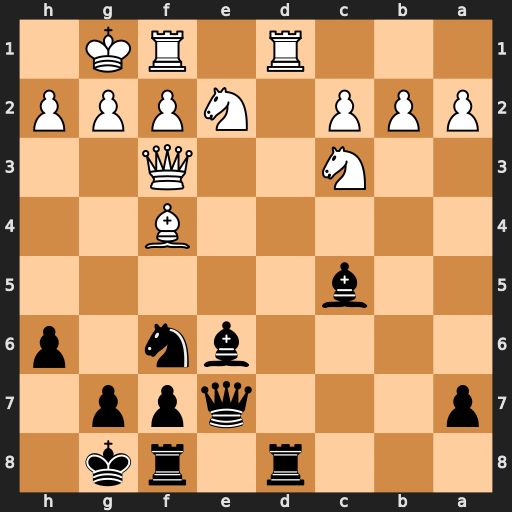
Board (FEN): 3r1rk1/p3qpp1/4bn1p/2b5/5B2/2N2Q2/PPP1NPPP/3R1RK1
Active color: b
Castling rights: -
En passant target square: -
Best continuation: Bg4 Qc6 Rxd1 Rxd1 Bxe2